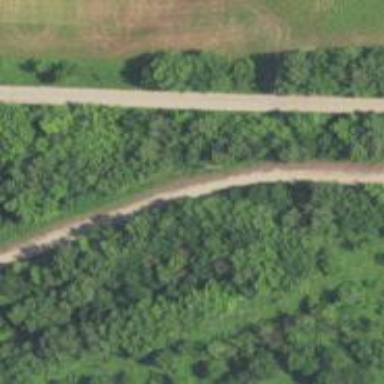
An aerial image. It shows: Simple road.